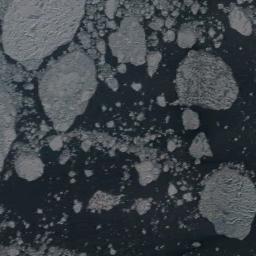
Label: sea_ice